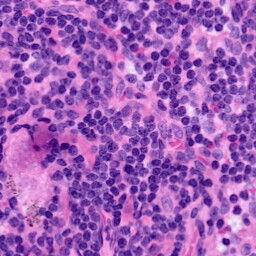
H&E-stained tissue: LymphNode